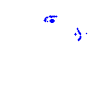
Particle: electron